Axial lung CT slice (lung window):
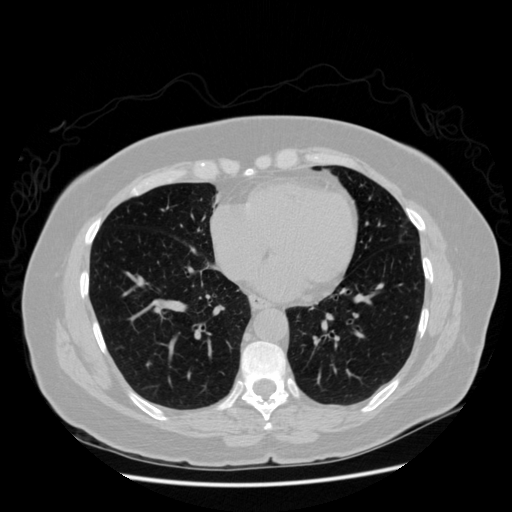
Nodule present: no